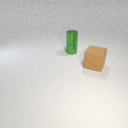
small green metal cylinder behind large brown rubber cube